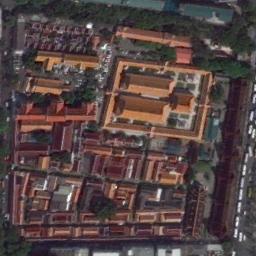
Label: palace